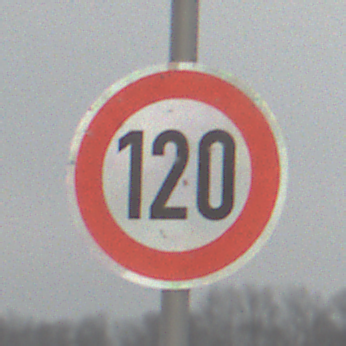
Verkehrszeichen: Geschwindigkeit120
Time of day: MorningAfternoon
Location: Outdoor (Nature)
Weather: Overcast
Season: Winter
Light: Natural